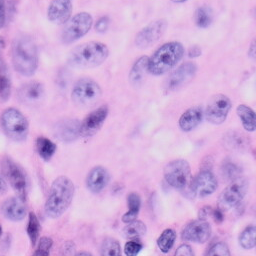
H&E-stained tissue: Skin